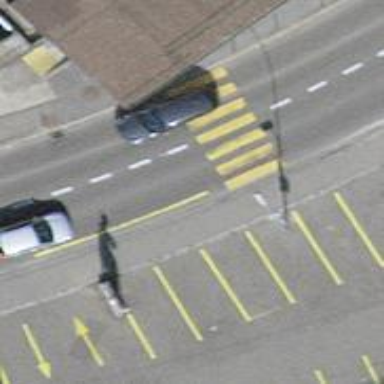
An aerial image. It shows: Uncontrolled zebra crossing on the road.